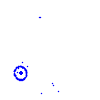
Particle: pion